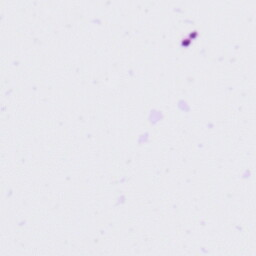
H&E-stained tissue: Tonsil